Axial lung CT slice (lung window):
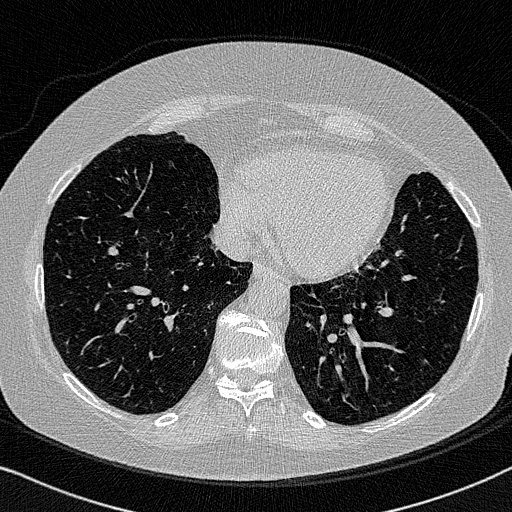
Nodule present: no